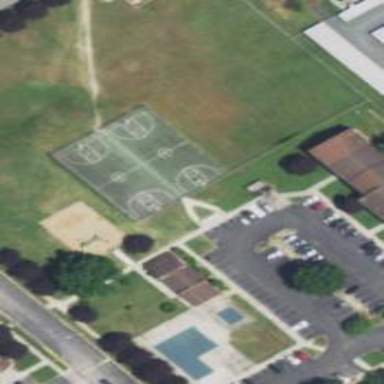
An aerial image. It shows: Basketball court in the leisure land pitch.